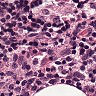
Metastatic tissue present: no